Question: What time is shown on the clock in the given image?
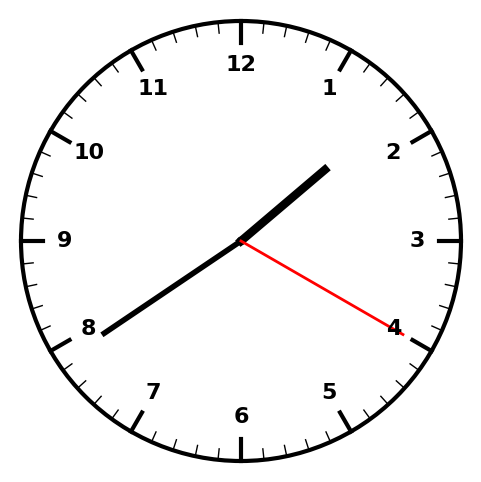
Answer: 01:39:20